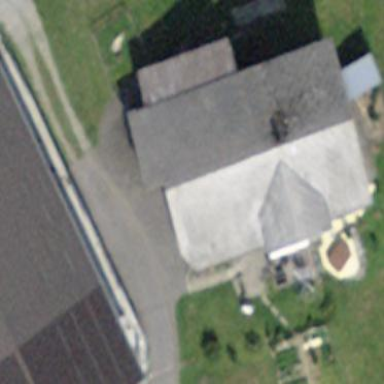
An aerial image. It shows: Farm building.